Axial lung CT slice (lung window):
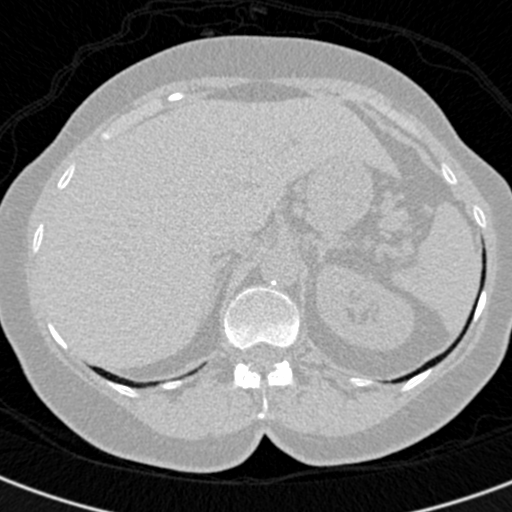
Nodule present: no